Question: I working on a WP blog integration into Magento. I have a custom blog post page with infinite loop. I have infinite number of rows, in each row there is 3 posts. I want to replace 5th's and 9th's post place with highlight featured product from the Magento catalogue item.
This is the mockup which I want to implement. Currently it's displaying infinite loop of posts.

Here is basic : Can anyone suggest what is the better practice to target 5th and 9th element and suggest how to improve the loop.
Additionally, if someone know how I can display Magento's product item in that place, it would be amazing.
'''
<div class="loop">
<?php while ( have_posts() ) : the_post(); ?>
<?php get_template_part( 'content', $post->post_type ); ?>
<?php endwhile; ?>
<?php skeleton_content_nav( 'nav-below' ); ?>
</div><!-- .loop -->
'''
Thank you in advance!
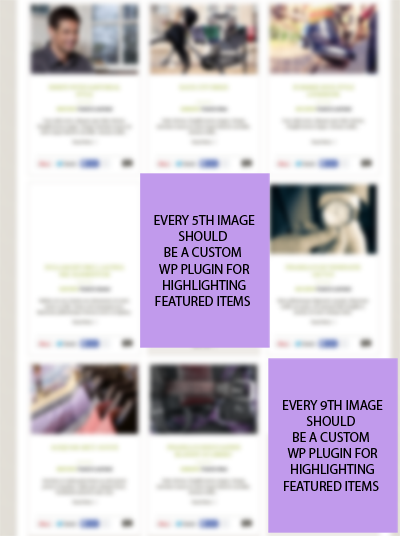
Answer: Do like this
'''
<div class="loop">
<?php
$i=1;
while ( have_posts() ) : the_post();
if($i==5){
// ITEM 1 : Highlight featured product from the Magento catalogue item.
echo '<div> Your Custom 5 th Element</div>';
// Or
//if you have created function for it then call it here
featureProduct($i);
}else if( $i==9){
// ITEM 2 : Highlight featured product from the Magento catalogue item.
echo '<div> Your Custom 9 th Element</div>';
// Or
//if you have created function for it then call it here
featureProduct($i);
}else{
// Post
get_template_part( 'content', $post->post_type );
}
// Reset $i variable
if($i==9){ $i=0; }
$i++;
endwhile;
<?php skeleton_content_nav( 'nav-below' ); ?>
</div><!-- .loop -->
'''